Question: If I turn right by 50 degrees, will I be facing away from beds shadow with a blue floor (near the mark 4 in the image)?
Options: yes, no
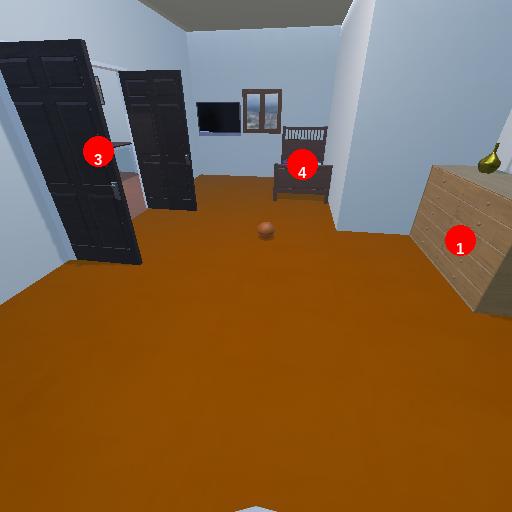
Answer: yes